Question: I have set this color:
'''
<color name="lightgrey">#1a000000</color>
'''
And have this 'layout' with a 'textview' that as margins and one 'listview'.
As you can see in the below image, there's a slightly difference in the background color of the 'texview'and the 'listview'

Here is my layout:
'''
<?xml version="1.0" encoding="utf-8"?>
<LinearLayout xmlns:android="http://schemas.android.com/apk/res/android"
android:layout_width="fill_parent"
android:layout_height="fill_parent"
android:background="@color/lightgrey"
android:orientation="vertical"
>
<TextView
android:id="@+id/queryTitle"
android:layout_width="fill_parent"
android:layout_height="wrap_content"
android:layout_margin="10sp"
android:background="@drawable/rect"
android:clickable="false"
android:gravity="center"
android:minHeight="50dp"
android:textColor="#000000"
android:textSize="30sp"
android:textStyle="bold"
android:typeface="normal"
/>
<ListView
android:id="@android:id/list"
android:layout_width="match_parent"
android:layout_height="wrap_content"
android:clickable="false"
android:divider="@null"
android:fastScrollEnabled="true"
android:textFilterEnabled="true"/>
</LinearLayout>
'''
And '@drawable/rect'
'''
<shape xmlns:android="http://schemas.android.com/apk/res/android"
android:shape="rectangle">
<solid android:color="@color/white"/>
<corners
android:bottomLeftRadius="5dip"
android:bottomRightRadius="5dip"
android:topLeftRadius="5dip"
android:topRightRadius="5dip"/>
'''
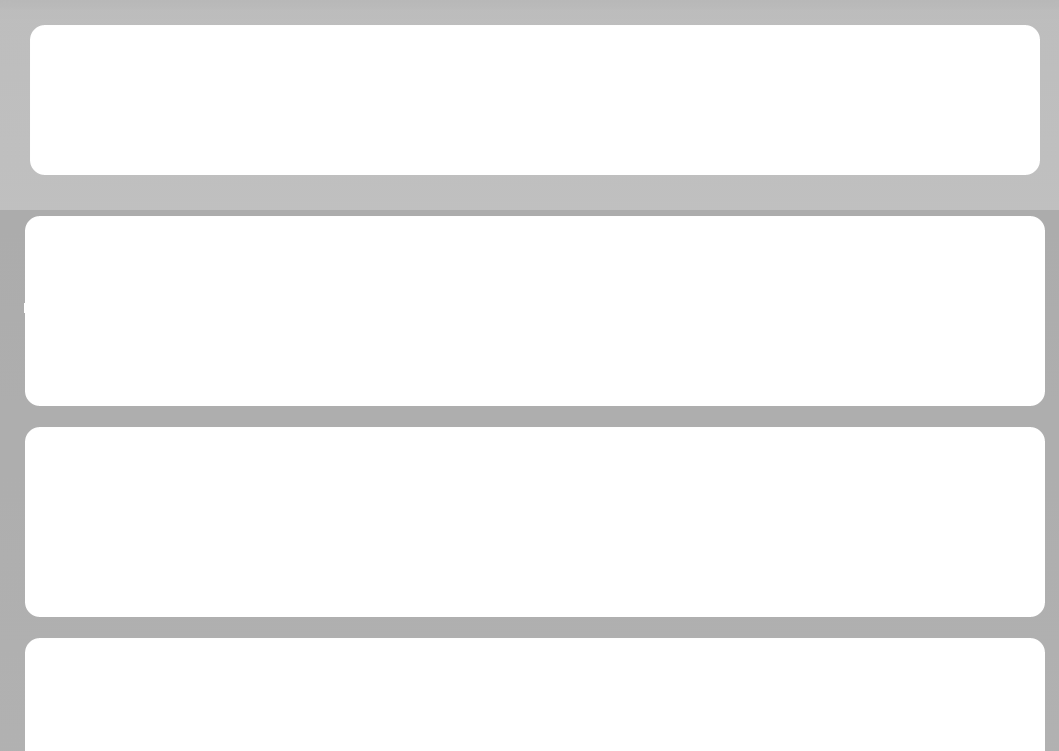
Answer: Change the background colour into proper format like #e3e3e3 (max 6 chars) as android probably ignores the rest of the chars. Change the background color to a max 6 char color set and see if it works.